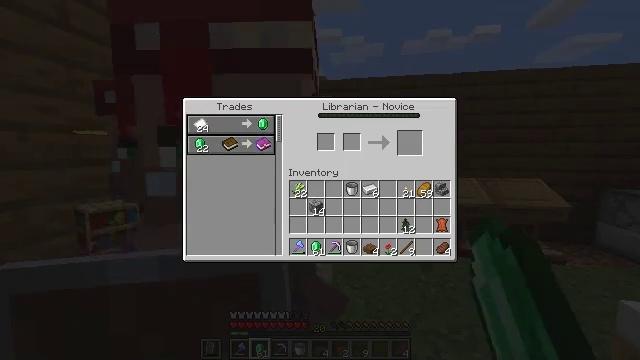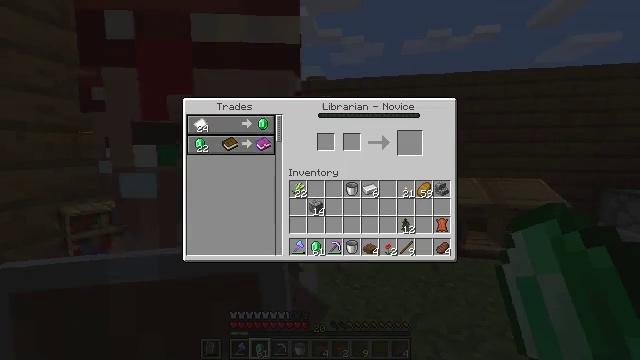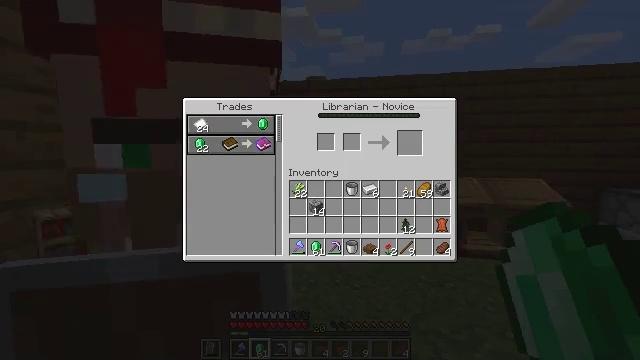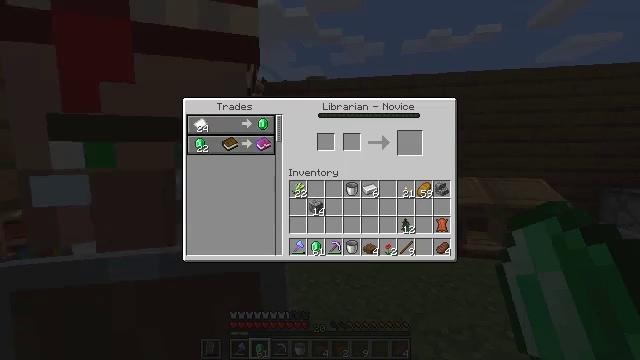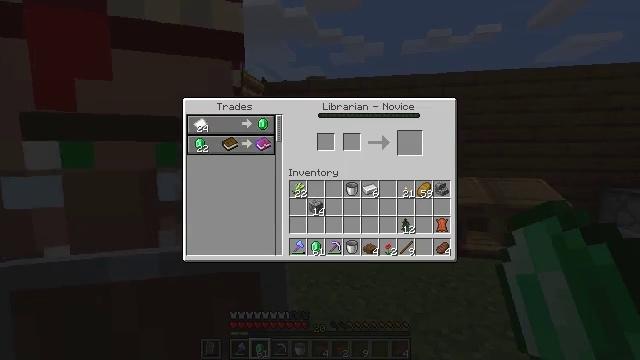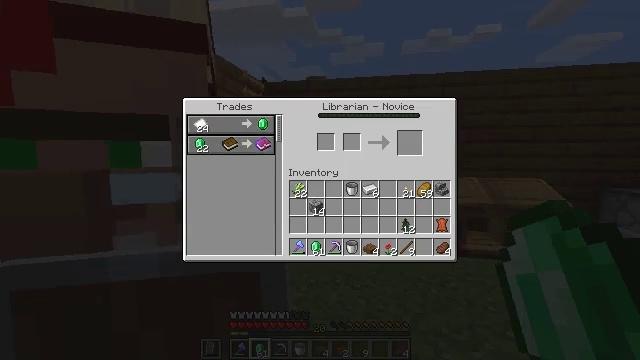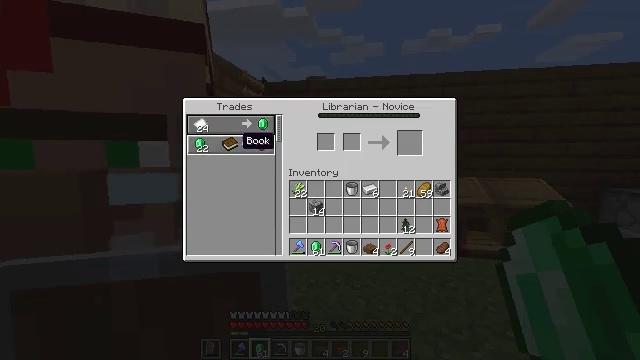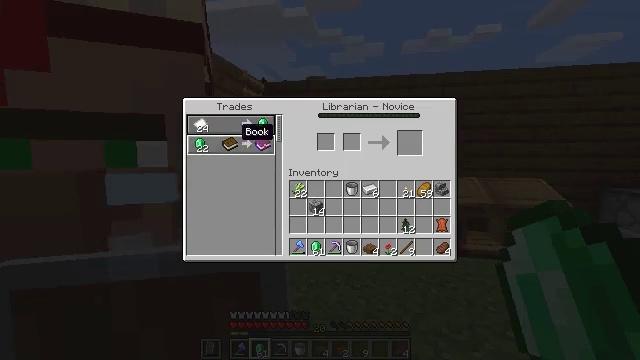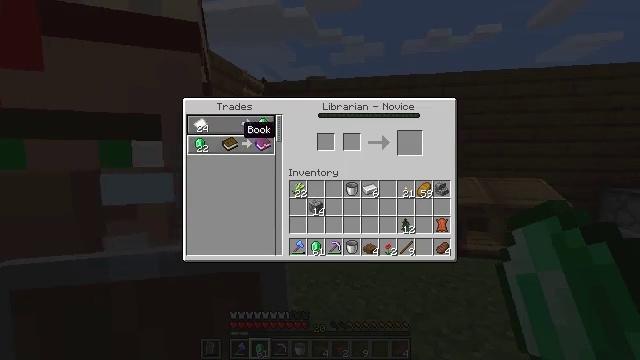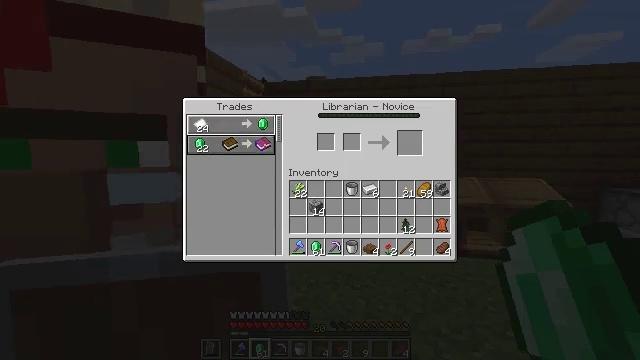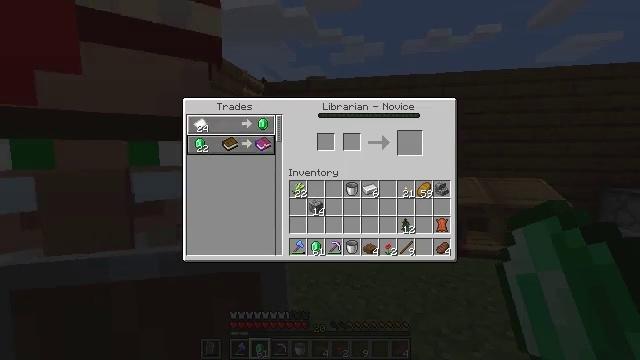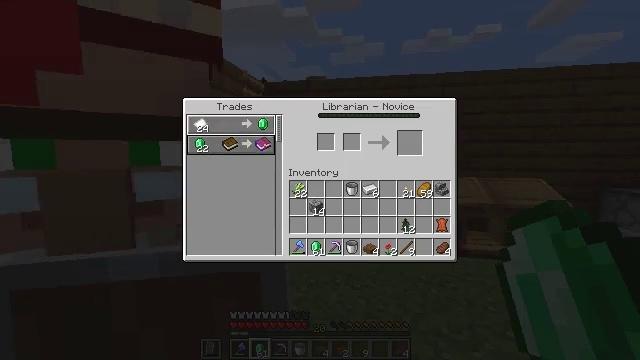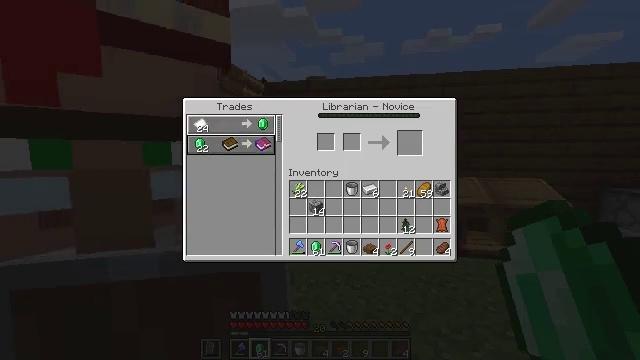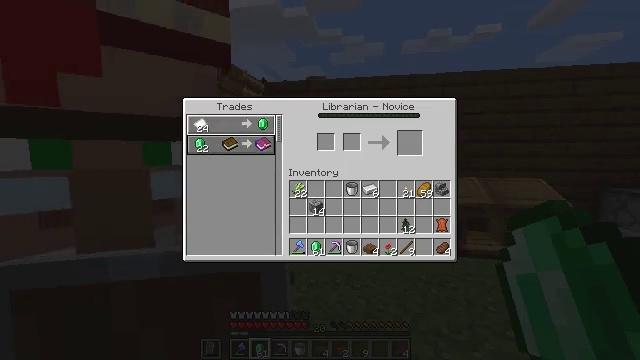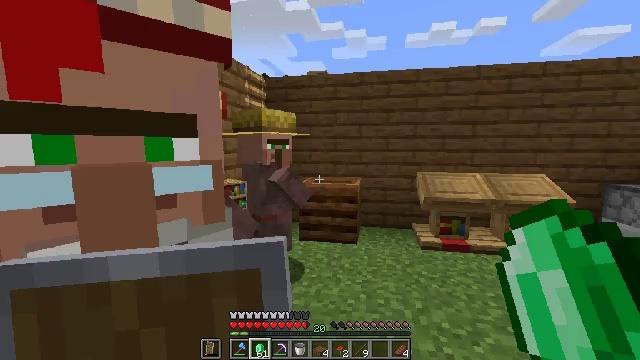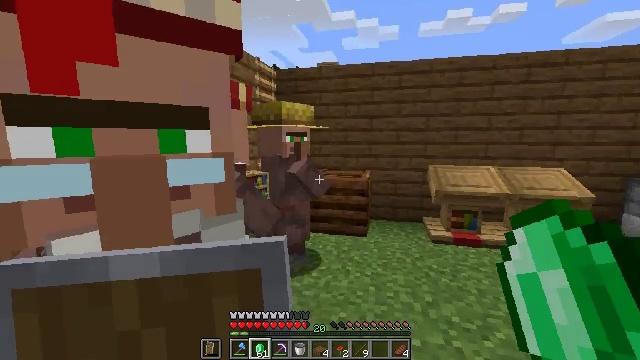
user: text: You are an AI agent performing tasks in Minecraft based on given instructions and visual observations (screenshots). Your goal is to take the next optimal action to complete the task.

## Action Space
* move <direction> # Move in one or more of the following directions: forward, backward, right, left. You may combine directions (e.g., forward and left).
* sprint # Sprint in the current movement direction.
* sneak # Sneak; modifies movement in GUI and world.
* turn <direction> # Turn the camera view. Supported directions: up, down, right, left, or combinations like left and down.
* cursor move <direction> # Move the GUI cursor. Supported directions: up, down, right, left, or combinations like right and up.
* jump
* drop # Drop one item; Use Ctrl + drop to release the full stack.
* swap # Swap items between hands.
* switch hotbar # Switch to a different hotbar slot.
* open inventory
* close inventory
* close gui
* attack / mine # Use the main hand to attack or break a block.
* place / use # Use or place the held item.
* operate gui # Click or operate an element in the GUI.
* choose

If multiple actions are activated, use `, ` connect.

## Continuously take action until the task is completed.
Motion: motion action
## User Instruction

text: Hunt animals.
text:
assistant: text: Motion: cursor move left
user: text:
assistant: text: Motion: no_op
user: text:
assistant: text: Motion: cursor move left and up
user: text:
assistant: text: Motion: cursor move left
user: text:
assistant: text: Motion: no_op
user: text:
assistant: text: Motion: cursor move up
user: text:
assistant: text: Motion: cursor move up
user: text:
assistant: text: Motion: no_op
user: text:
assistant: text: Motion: cursor move up
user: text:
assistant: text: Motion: cursor move up
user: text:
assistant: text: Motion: no_op
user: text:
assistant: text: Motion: no_op
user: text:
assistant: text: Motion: cursor move down
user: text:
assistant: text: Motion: no_op
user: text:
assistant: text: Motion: turn left and down, close gui
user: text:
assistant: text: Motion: turn left and down, open inventory
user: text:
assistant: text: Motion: no_op
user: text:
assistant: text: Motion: turn right and up
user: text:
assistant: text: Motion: move right
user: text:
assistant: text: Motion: move right, turn left
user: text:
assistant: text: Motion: move right, turn left
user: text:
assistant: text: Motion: move right, turn left
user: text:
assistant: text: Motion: turn left
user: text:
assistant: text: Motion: turn up
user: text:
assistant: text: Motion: turn left
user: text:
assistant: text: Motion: turn left
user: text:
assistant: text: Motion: no_op
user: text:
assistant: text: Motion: no_op
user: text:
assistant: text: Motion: turn right
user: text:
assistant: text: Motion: turn right